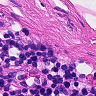
Metastatic tissue present: no